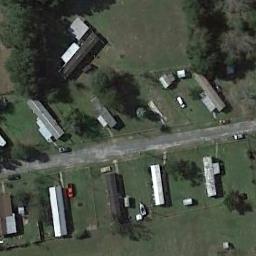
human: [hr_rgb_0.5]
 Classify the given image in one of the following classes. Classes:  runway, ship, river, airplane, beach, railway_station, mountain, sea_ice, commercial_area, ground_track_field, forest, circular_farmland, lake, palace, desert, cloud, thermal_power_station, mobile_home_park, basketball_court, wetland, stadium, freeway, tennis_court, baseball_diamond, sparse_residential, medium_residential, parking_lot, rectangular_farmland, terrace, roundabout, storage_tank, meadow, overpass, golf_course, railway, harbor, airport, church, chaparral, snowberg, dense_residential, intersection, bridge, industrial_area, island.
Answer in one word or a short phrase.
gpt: mobile_home_park